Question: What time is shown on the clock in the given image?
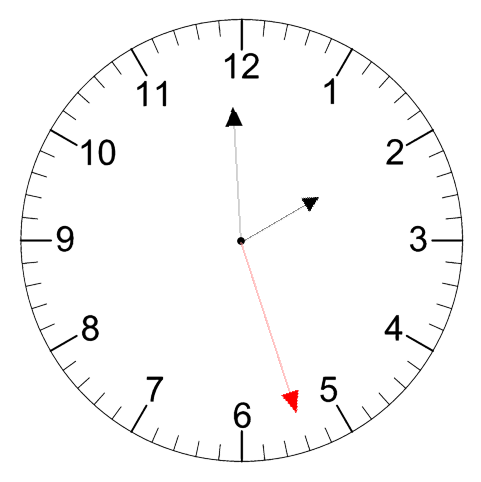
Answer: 01:59:27